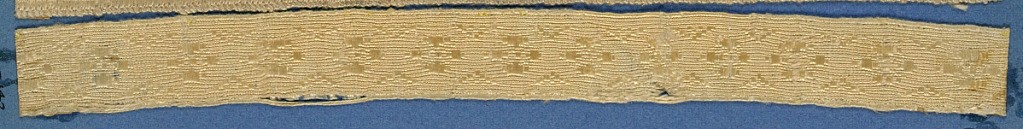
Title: Trimming
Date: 19th century
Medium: silk Technique: woven
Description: Pink trimming fragment in a design of small open flowers and triangles.